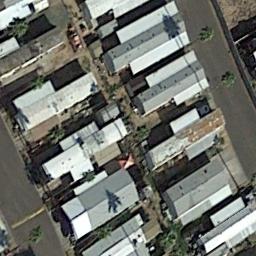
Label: mobile_home_park